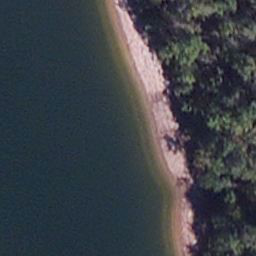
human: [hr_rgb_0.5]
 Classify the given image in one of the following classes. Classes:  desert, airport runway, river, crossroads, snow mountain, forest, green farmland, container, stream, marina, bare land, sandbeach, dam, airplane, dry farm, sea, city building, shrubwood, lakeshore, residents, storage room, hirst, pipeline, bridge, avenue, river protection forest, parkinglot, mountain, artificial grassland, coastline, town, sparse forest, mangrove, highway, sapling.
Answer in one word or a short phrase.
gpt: lakeshore